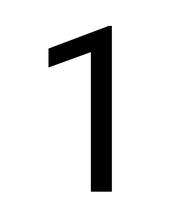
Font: Roboto_Regular